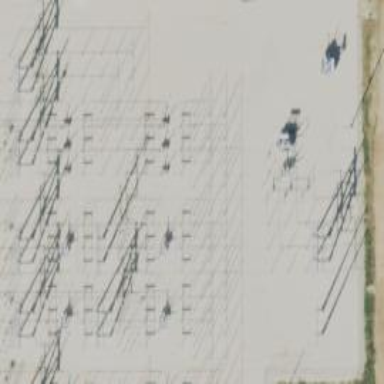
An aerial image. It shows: Switch used for power control.